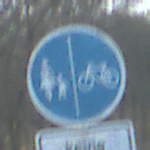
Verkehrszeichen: GetrennterRadUndGehwegRadwegRechts
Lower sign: HinweisDurchVerbaleAngabe4
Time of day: MorningAfternoon
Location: Outdoor (Nature)
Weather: Clear
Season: NotSpecified
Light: Natural